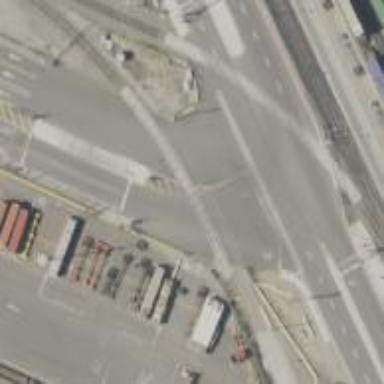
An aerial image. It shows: Railway level crossing.